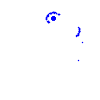
Particle: electron